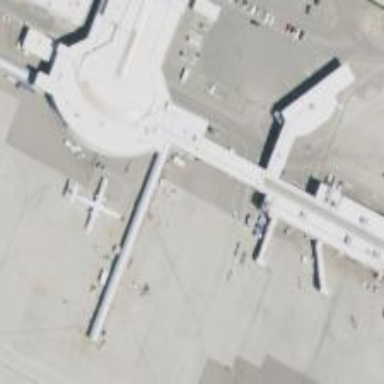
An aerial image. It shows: Airport gate.